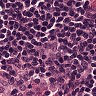
Metastatic tissue present: no